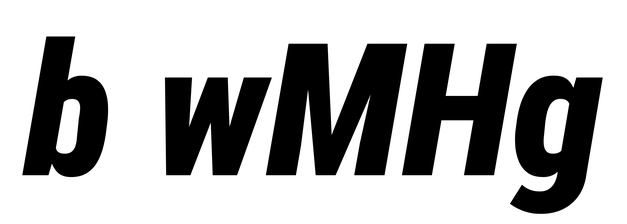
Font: Roboto-Italic_Condensed_Black_Italic